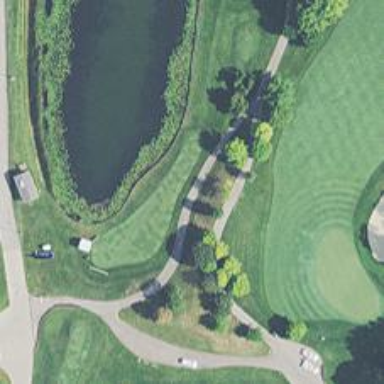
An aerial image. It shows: Path designated for golf carts.